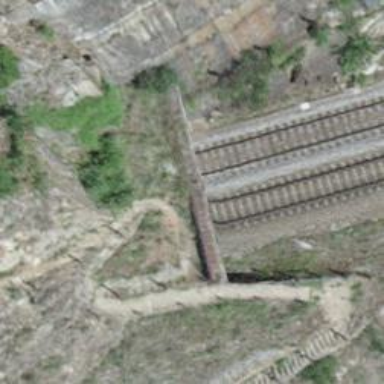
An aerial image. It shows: Railway tunnel with overhead electrified contact lines.